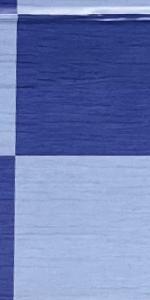
Label: Empty